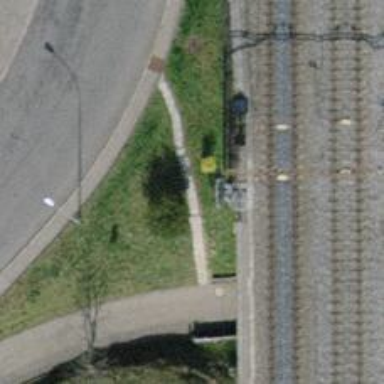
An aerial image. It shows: Road with steps.